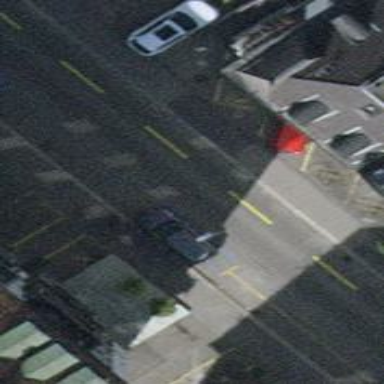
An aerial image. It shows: Car-sharing service available at this location.